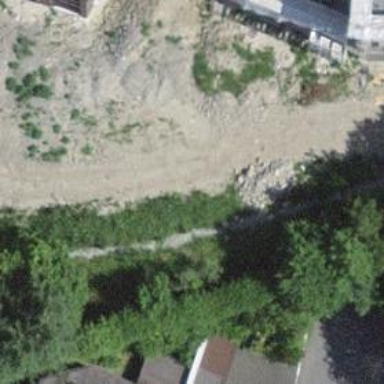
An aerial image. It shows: Gravel footway.